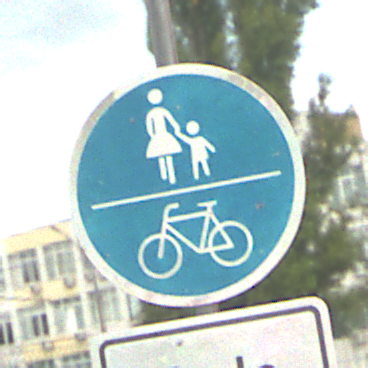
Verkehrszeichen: GemeinsamerGehUndRadweg
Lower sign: HinweisDurchVerbaleAngabe2
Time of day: MorningAfternoon
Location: Outdoor (Suburban)
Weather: PartlyCloudy
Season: NotSpecified
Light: Natural